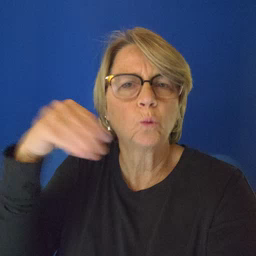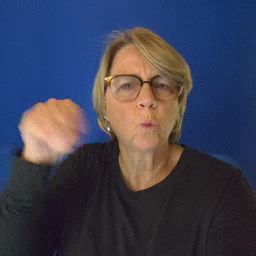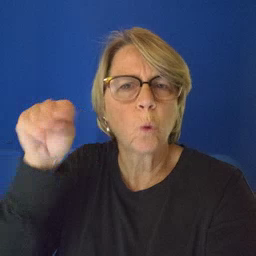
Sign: store